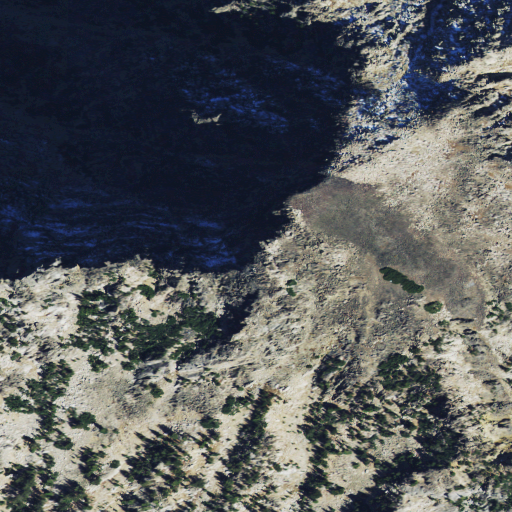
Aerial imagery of mountain in Montana named Mosquito Peak containing grassland, evergreen forest, and shrub